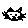
Label: cat